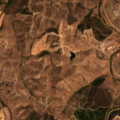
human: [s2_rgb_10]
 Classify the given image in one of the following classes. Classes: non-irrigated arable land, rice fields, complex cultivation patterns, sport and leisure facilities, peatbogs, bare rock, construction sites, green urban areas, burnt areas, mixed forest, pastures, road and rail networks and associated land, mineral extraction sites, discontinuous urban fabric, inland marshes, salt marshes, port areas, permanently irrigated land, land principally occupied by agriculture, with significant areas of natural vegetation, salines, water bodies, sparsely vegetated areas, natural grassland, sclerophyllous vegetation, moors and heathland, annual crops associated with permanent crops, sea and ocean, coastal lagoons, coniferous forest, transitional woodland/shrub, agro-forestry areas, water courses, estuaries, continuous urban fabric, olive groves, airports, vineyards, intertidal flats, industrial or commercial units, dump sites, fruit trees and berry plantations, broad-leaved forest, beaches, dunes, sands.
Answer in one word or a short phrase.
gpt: pastures, sclerophyllous vegetation, transitional woodland/shrub